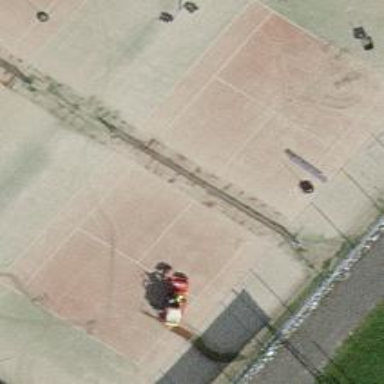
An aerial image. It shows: Tennis pitch with dirt surface for leisure and sports activities.